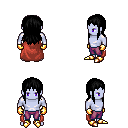
a pixel art fantasy rpg character, male body template, dark elf, purple skin, maroon cape, magenta pants, black unkempt hairstyle, gold gloves, gold boots, four views (front, back, left, right), 2x2 character sprite sheet, small pixel art, hard edges, no anti-aliasing